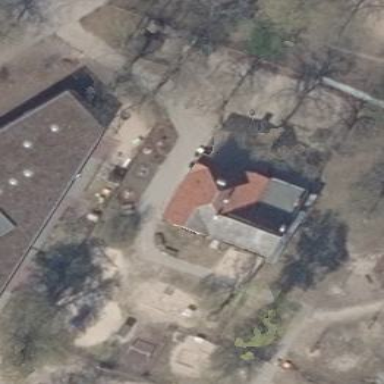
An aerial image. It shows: Kindergarten.